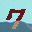
Label: 7